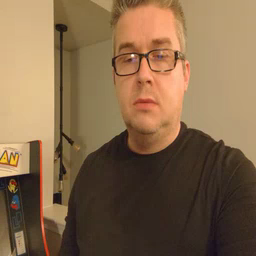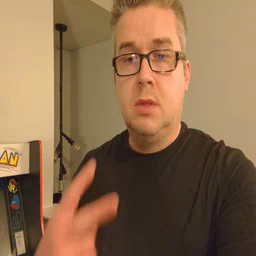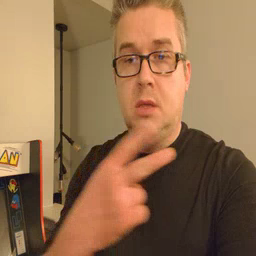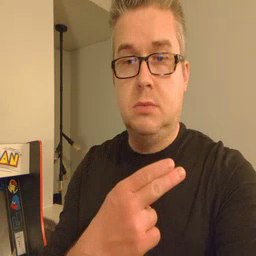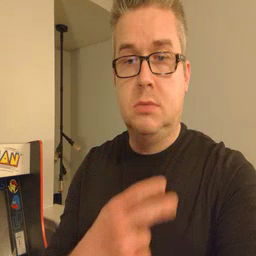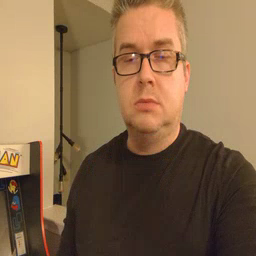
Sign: cut